Interaction volume radius: 5 \u00c5
Interaction volume height: 10 \u00c5
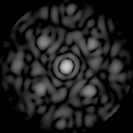
Disorder parameter: 0.5517